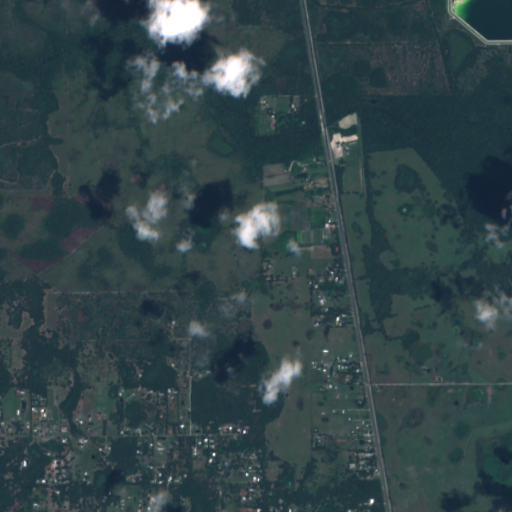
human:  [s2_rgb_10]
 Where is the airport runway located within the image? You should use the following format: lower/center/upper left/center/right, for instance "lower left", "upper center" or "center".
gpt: The airport runway is located in the upper right of the image.
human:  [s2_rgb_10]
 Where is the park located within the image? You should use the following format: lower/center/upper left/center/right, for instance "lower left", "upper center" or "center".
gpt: There is no park in the image.